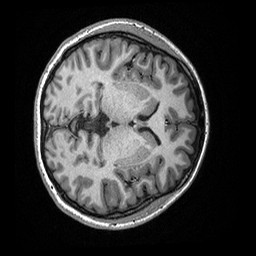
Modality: T1w
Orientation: axial
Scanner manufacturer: ge
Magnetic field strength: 3 T
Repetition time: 2.349 s
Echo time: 0.002968 s